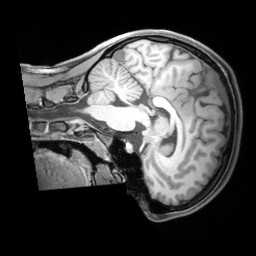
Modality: T1w
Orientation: sagittal
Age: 19
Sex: female
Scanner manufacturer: siemens
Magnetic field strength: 3 T
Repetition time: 1.97 s
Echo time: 0.00206 s